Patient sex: M
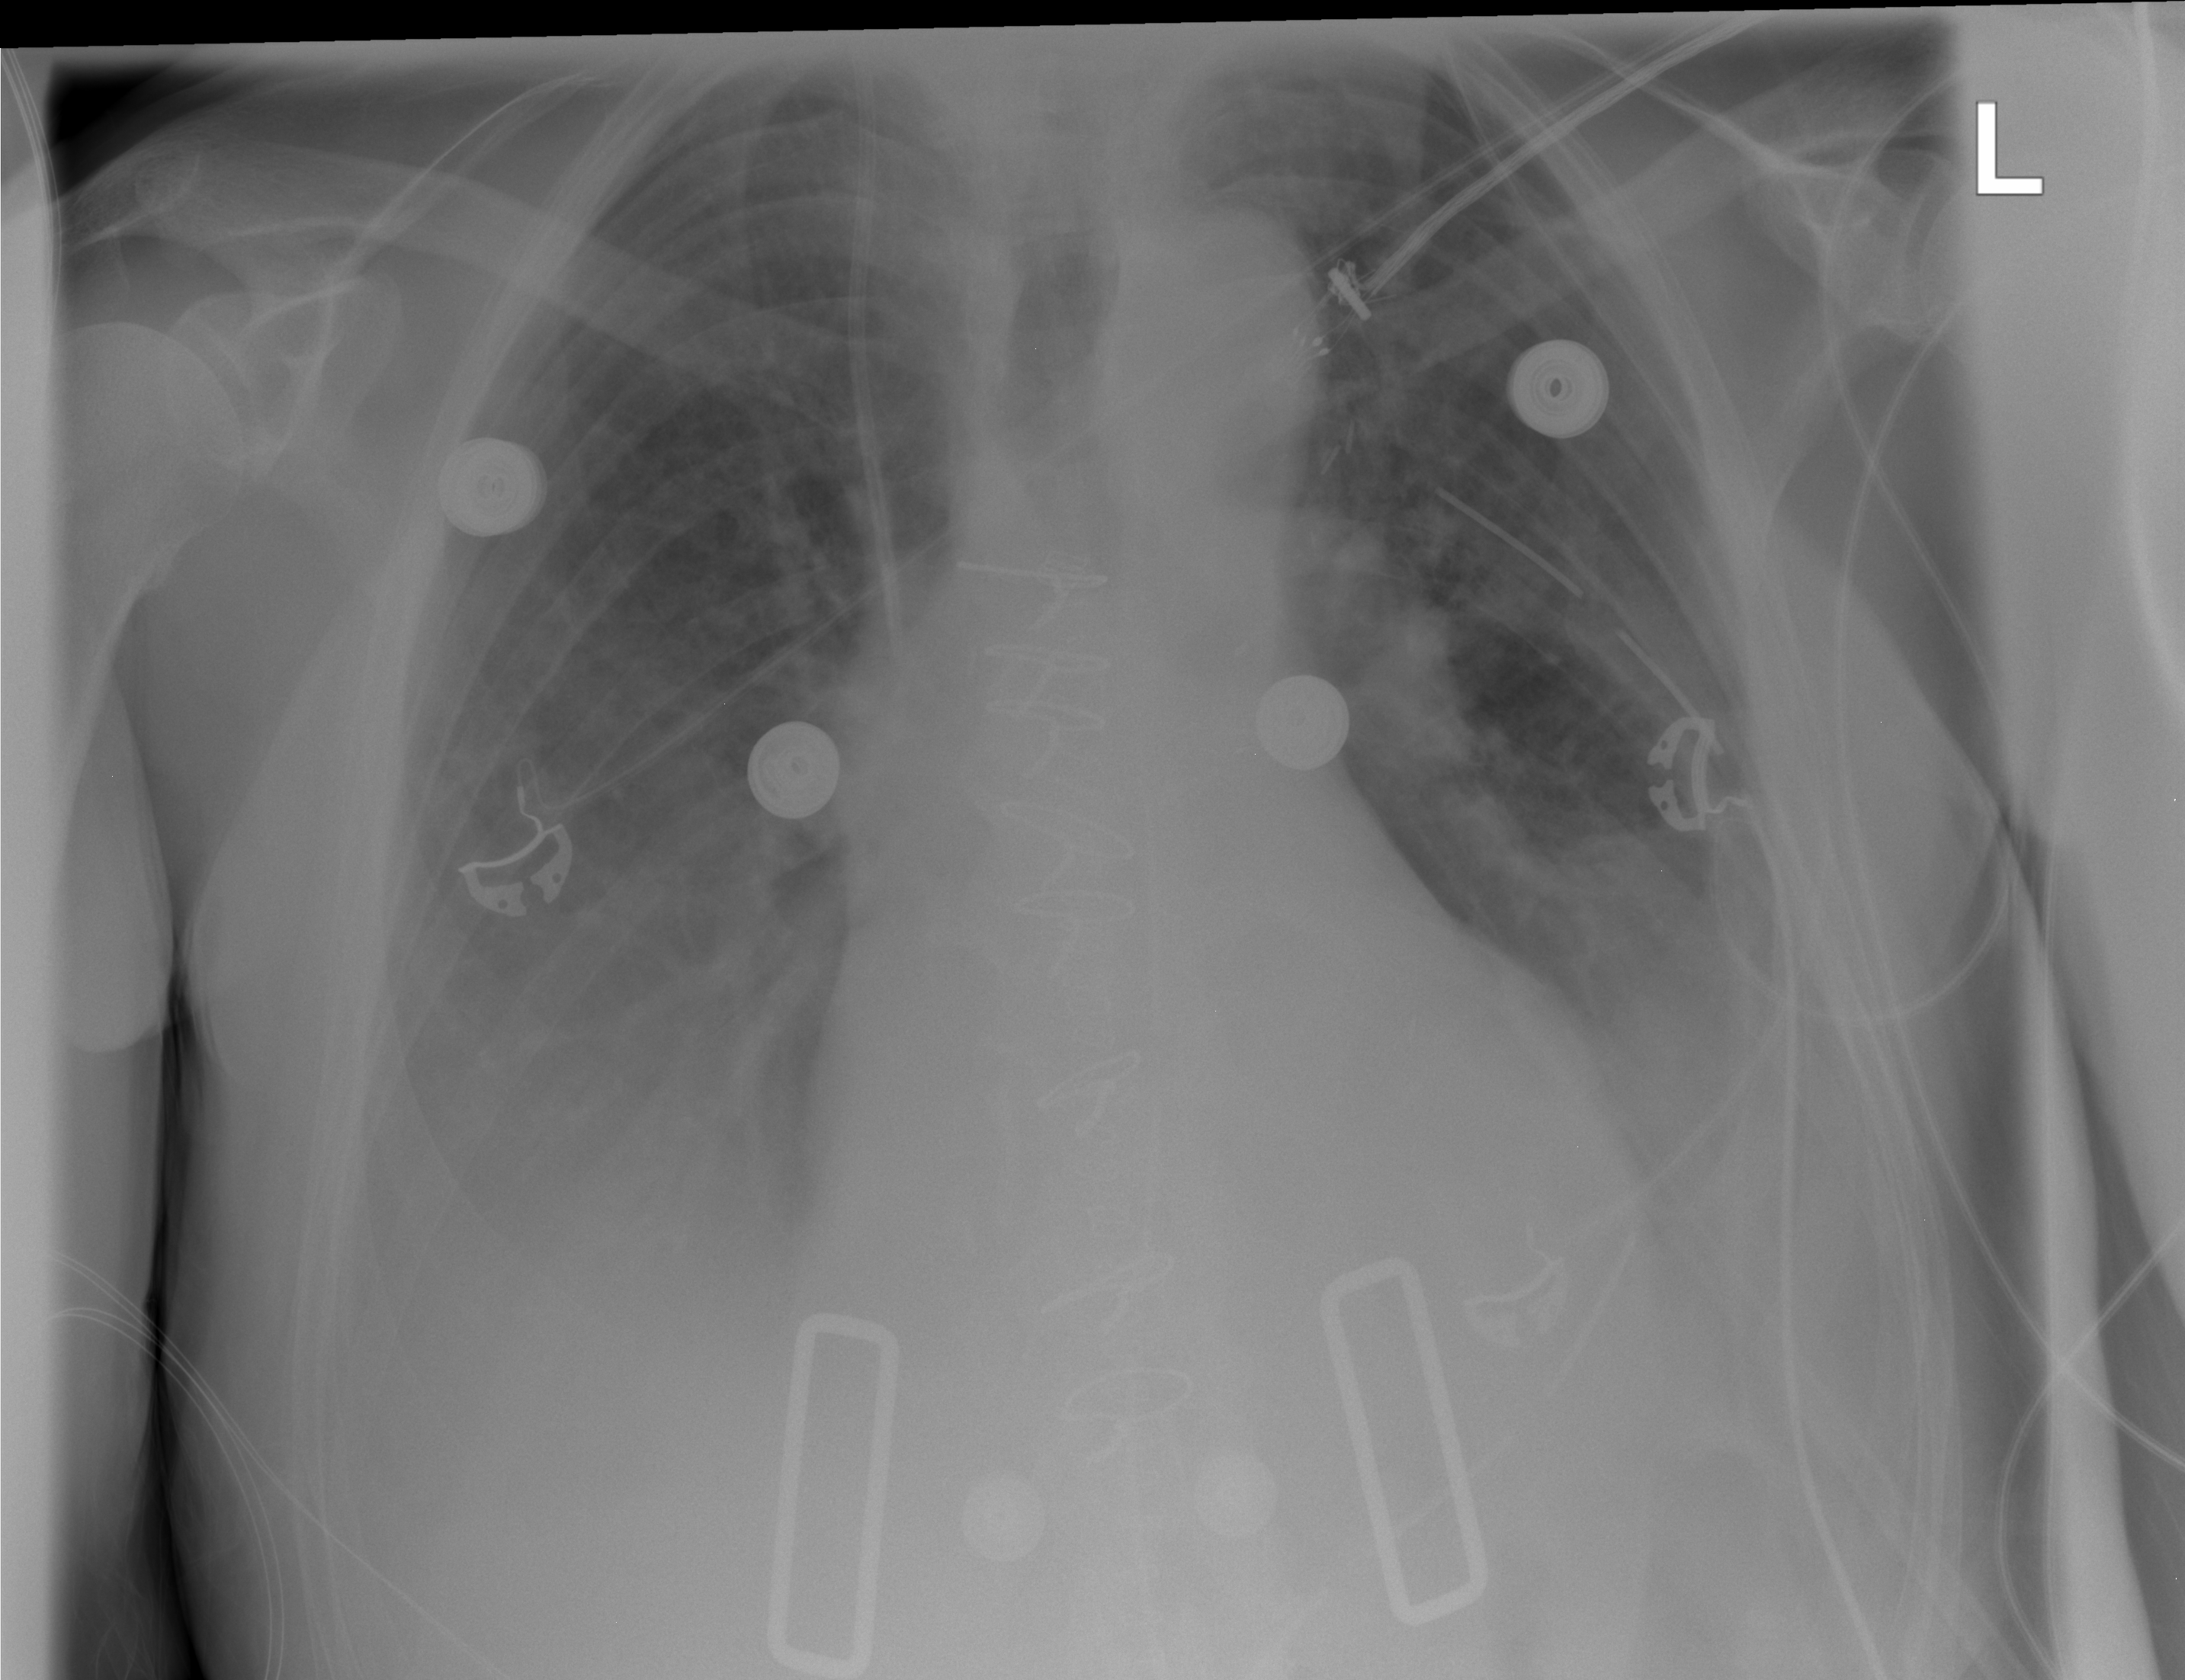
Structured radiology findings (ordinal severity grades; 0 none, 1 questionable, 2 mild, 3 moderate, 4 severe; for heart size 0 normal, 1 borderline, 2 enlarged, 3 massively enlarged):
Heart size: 0
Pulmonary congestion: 0
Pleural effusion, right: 2
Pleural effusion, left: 2
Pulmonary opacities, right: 0
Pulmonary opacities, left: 0
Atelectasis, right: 2
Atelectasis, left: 2